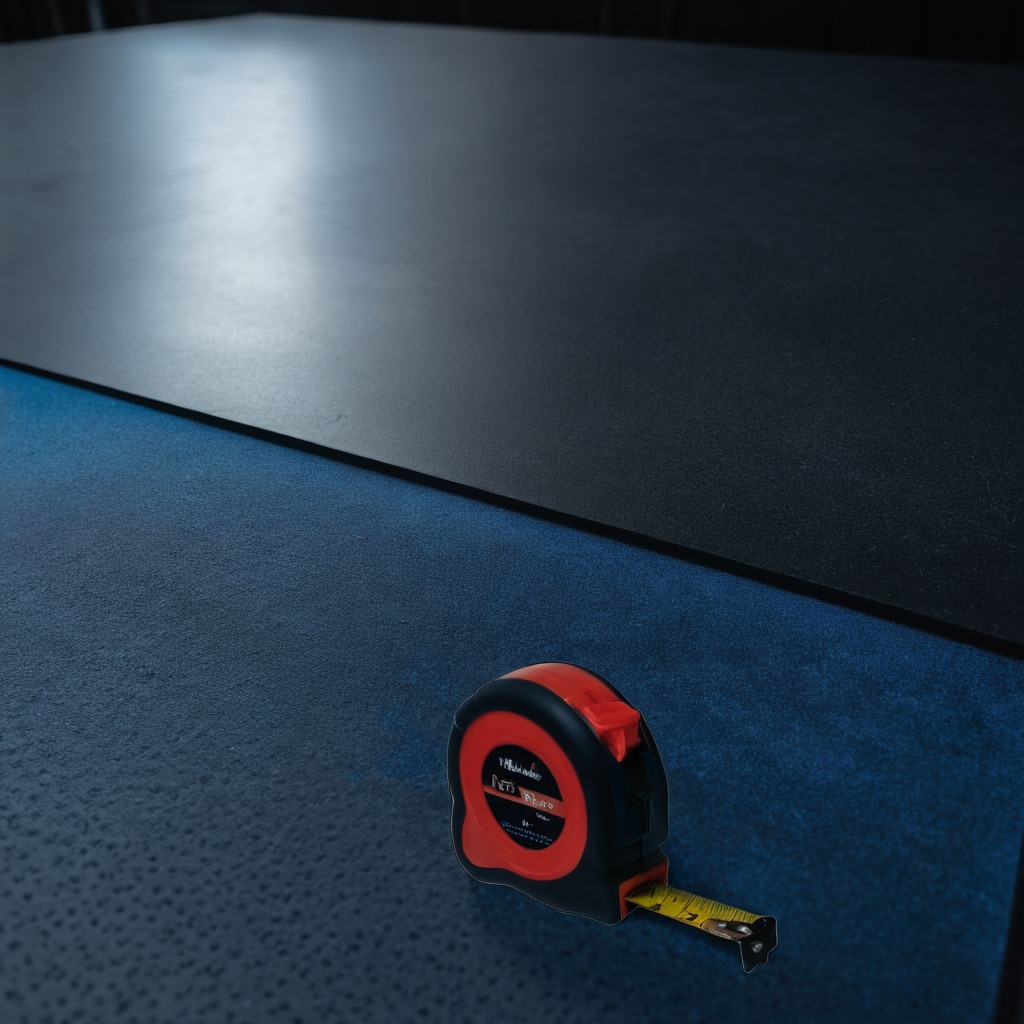
A measuring tape is lying on the clean granite tabletop covered with a blue rubber mat inside a workshop at night dim ambient light soft shadows worn but beneath the mat.